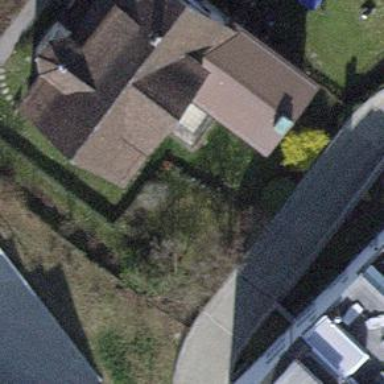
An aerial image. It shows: Hedge acting as barrier.